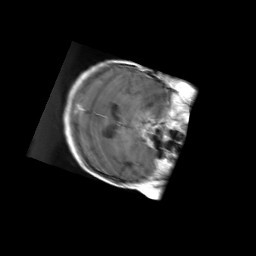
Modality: T1w
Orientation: axial
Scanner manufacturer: ge
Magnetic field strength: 1.5 T
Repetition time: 0.695 s
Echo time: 0.007712 s